Question: I have an array that populates my application checkboxes, but instead of creating multiple checkboxes it puts all the array in just one. I want to split the elements in the array in the different checkboxes.

'''
SimpleAdapter simpleAdapter = new SimpleAdapter(getApplicationContext(), employeeList,
android.R.layout.simple_list_item_1,
new String[] { "" }, new int[] { android.R.id.text1 });
for(int i=0; i<simpleAdapter.getCount();i++ ){
teste = teste + simpleAdapter.getItem(i).toString() +"
";
String[] array = {teste.replace("{","").replace("}","").replace("=","").trim()}; //tira os espacos vazios?
multiSelectionSpinner.setItems(array);
}
'''
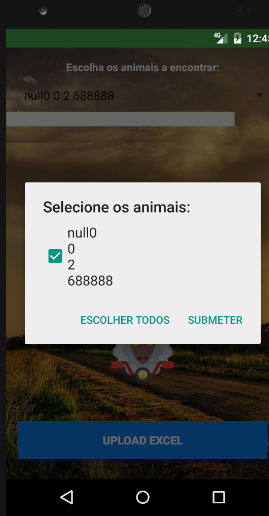
Answer: You are just resetting the spinner with an array containing a single item. You need to add the elements to the array in each run of the loop :
'''
ArrayList<String> itemList = new ArrayList<String>();
for(int i=0; i<simpleAdapter.getCount();i++ ){
String item = simpleAdapter.getItem(i).toString();
item = item.replace("{","").replace("}","").replace("=","").trim();
itemList.add(item);
}
String[] itemArr = new String[itemList.size()];
itemArr = itemList.toArray(itemArr);
multiSelectionSpinner.setItems(itemArr);
'''